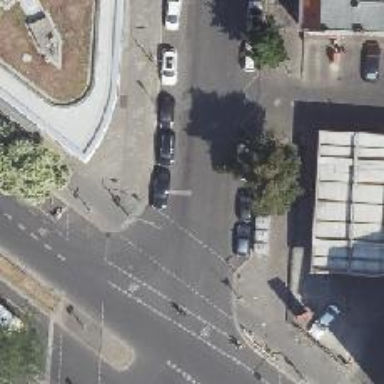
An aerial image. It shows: Road with traffic signals.